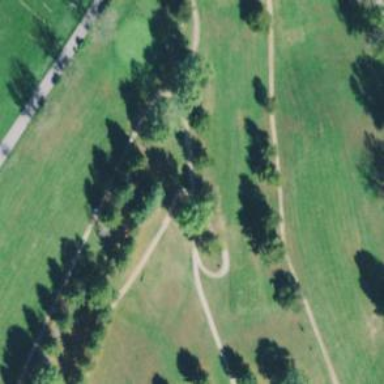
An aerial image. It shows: Path for both roads and golfers.